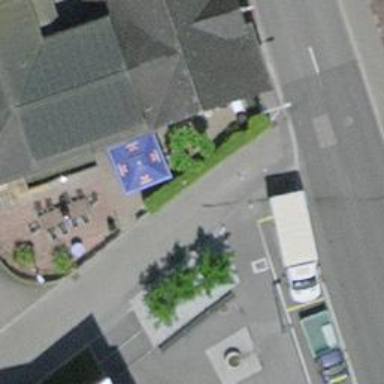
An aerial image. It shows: Bollard.